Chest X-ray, PA view. Patient: 56 years old, sex M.
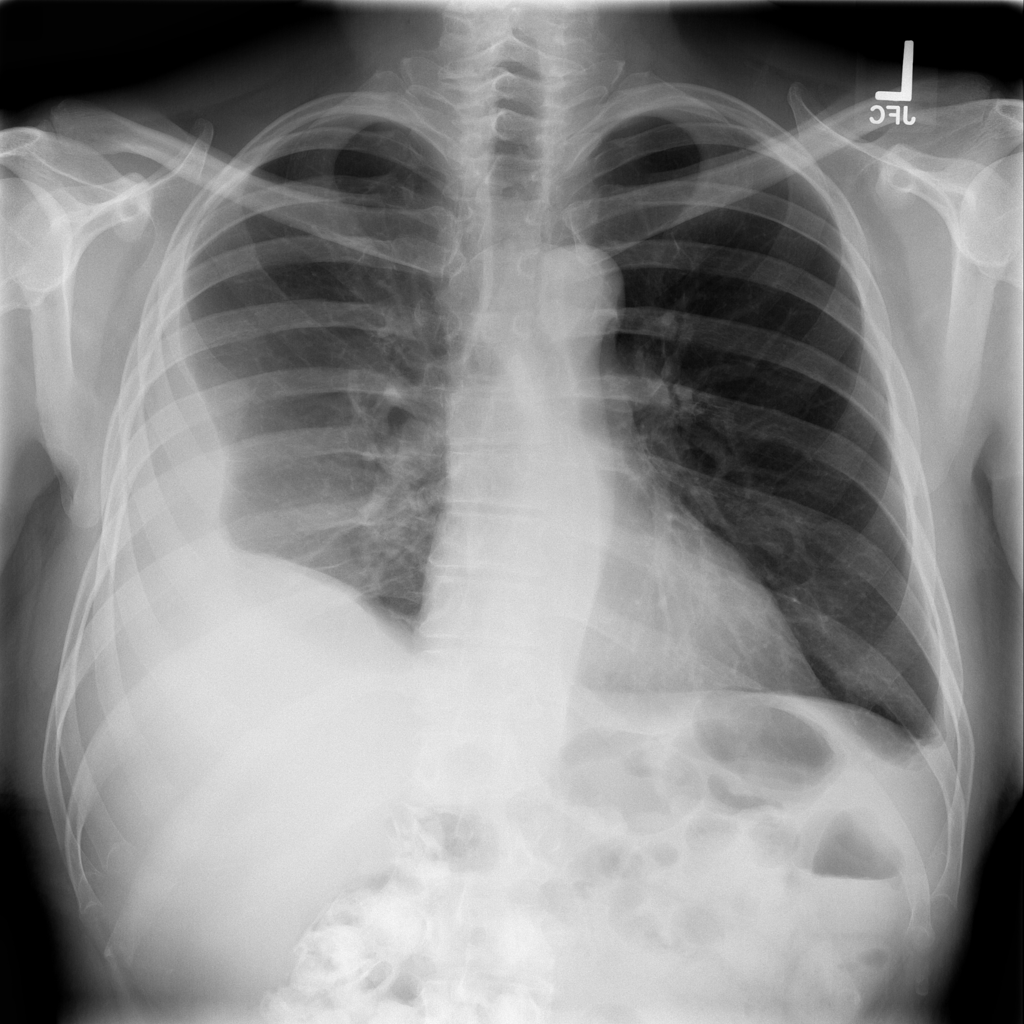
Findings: Infiltration